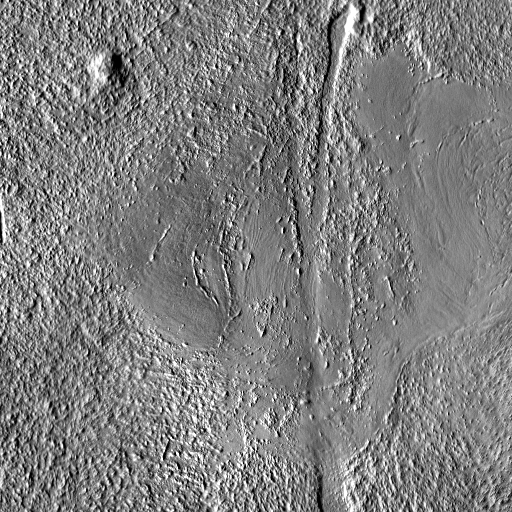
Crater classes present: Background, Other, Buried